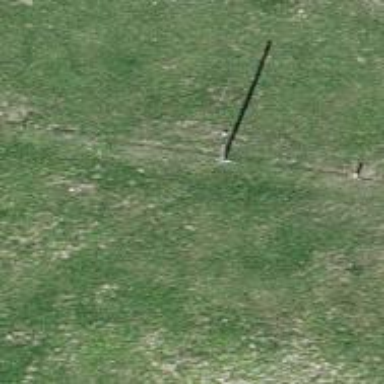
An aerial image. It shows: Utility pole is shown in the image.